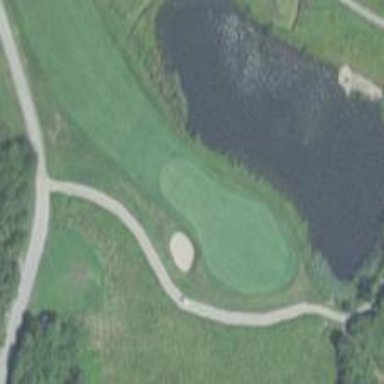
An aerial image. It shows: View of golf hole.